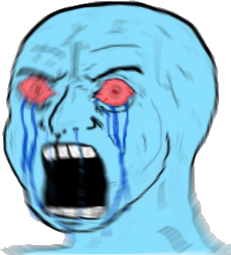
Label: 5_Rage